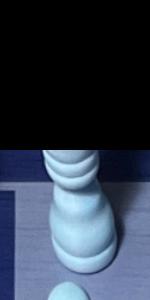
Label: Bishop_White